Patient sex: M
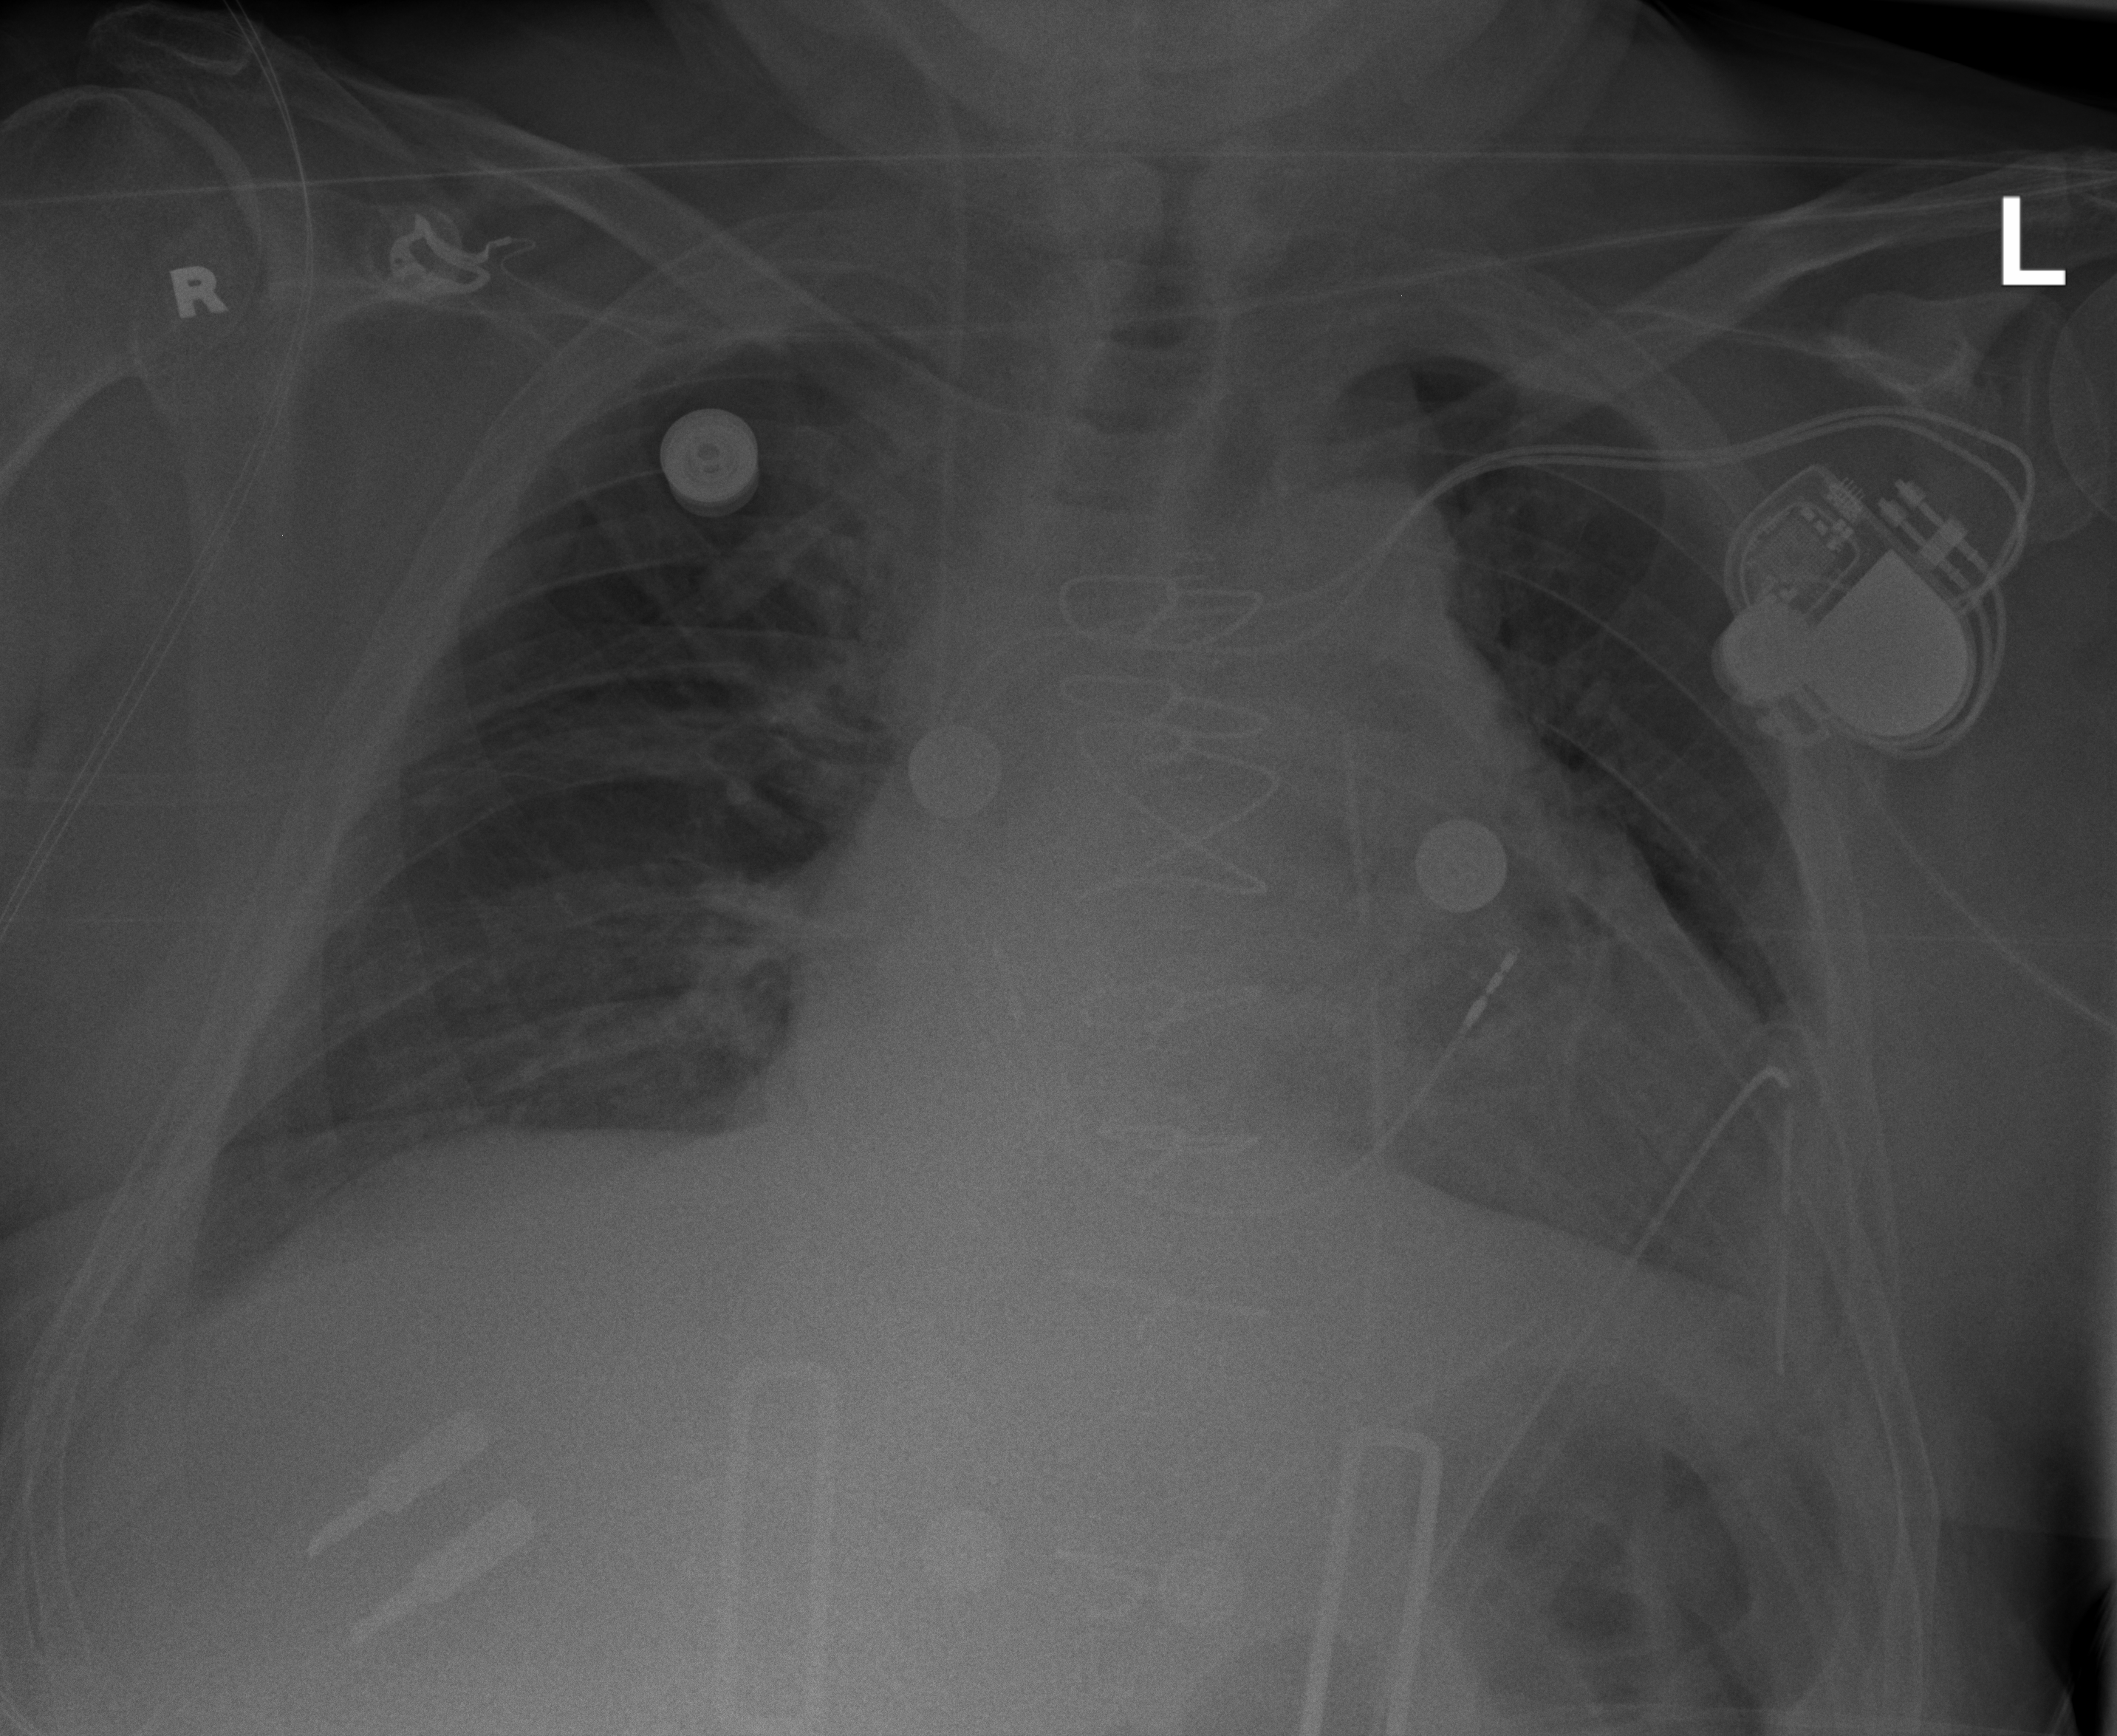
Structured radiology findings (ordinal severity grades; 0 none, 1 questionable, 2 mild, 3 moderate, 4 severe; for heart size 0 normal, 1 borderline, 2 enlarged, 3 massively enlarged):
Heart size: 2
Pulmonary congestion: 1
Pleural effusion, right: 0
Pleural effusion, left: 2
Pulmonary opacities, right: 0
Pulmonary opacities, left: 0
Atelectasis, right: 2
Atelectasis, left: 2